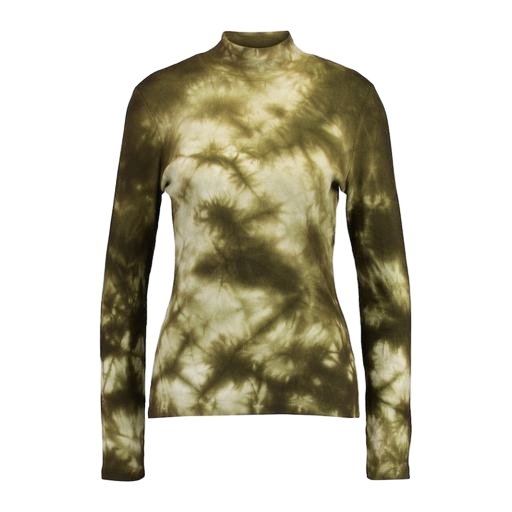
high-neck top, green polo-neck top, green plus size mock-neck top only macy, white background